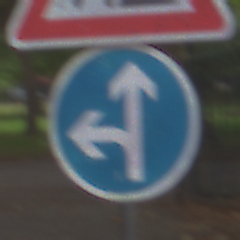
Verkehrszeichen: VorgeschriebeneFahrtrichtungGeradeausOderLinks
Zusatzzeichen oben: Arbeitsstelle
Umgebung: Outdoor, Urban
Tageszeit: MorningAfternoon
Wetter: Overcast
Licht: Natural
Jahreszeit: NotSpecified
Kontrast: LowContrast